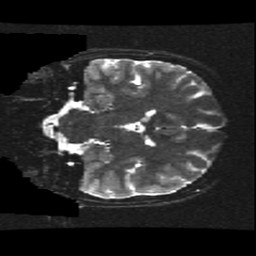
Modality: T2w
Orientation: coronal
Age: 14
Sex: female
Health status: ill
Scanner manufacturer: ge
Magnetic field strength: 3 T
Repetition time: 7.5 s
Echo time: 0.1015 s